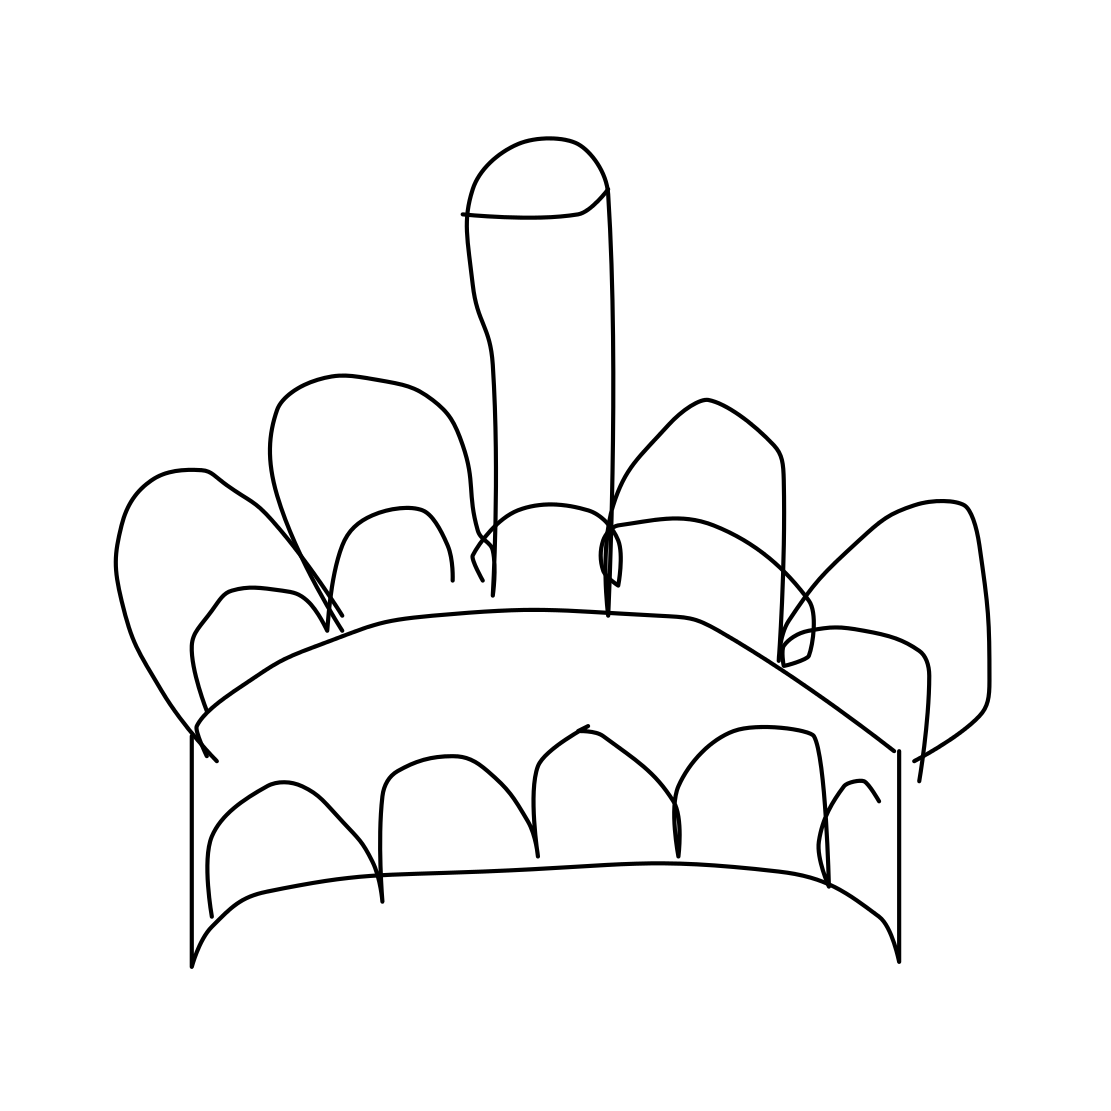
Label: crown